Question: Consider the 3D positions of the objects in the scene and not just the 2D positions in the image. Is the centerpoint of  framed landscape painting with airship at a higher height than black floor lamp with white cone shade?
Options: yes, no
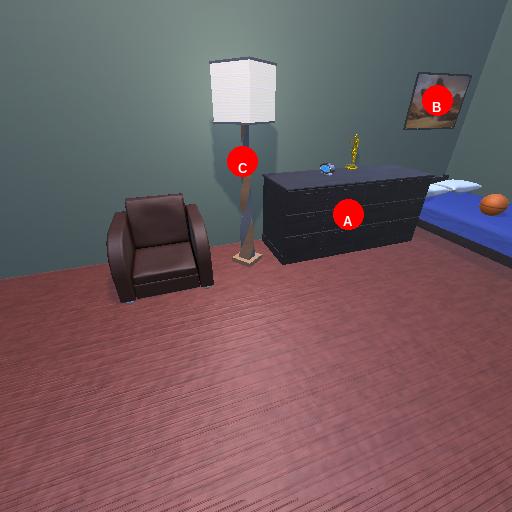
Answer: yes